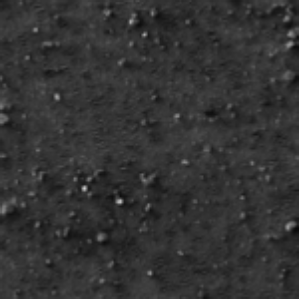
Label: frost